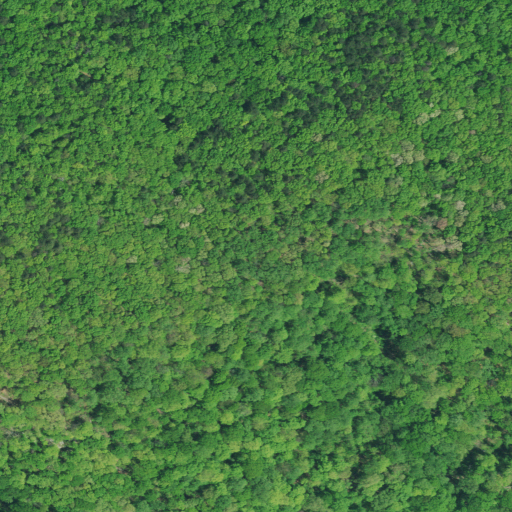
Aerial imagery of ridge(s) in South Carolina named Hooker Ridge containing deciduous forest and mixed forest